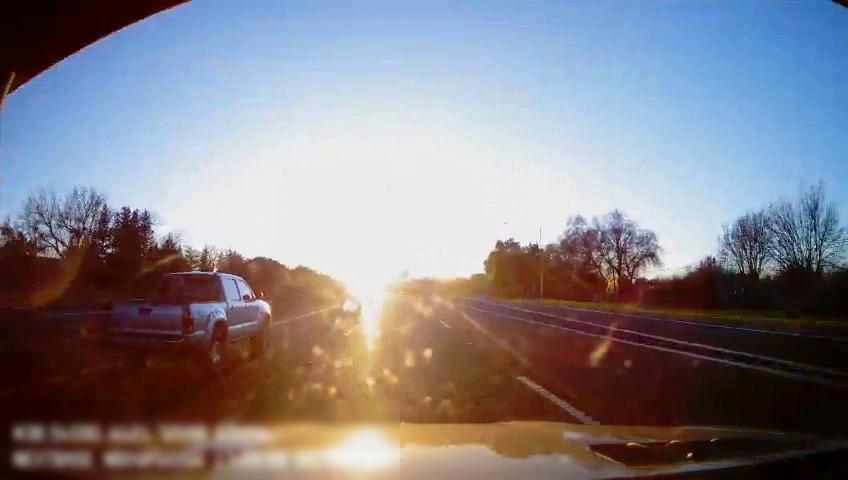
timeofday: Day
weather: Sunny
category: Drivable Space
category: Vehicles | SUV
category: Vehicles | Truck
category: Lanes | Alternate Lane
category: Lanes | Current Lane
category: Lanes | Current Lane
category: Lanes | Alternate Lane
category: Lanes | Alternate Lane
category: Lanes | Alternate Lane